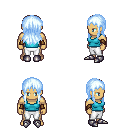
a pixel art fantasy rpg character, male body template, human, tanned skin, teal pirate shirt, white pants, white cyan unkempt hairstyle, leather bracers, metal boots, four views (front, back, left, right), 2x2 character sprite sheet, small pixel art, hard edges, no anti-aliasing